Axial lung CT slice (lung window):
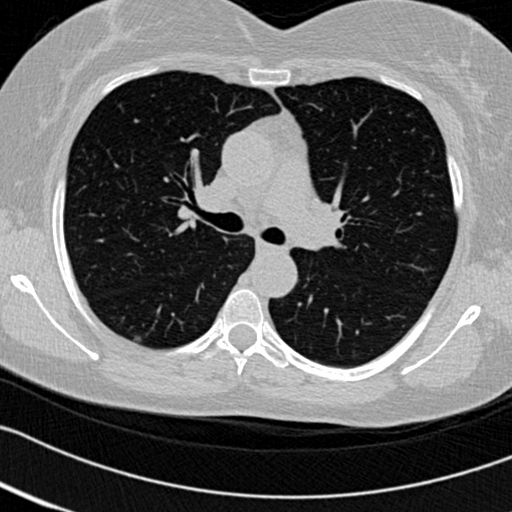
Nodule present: no